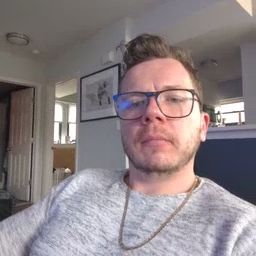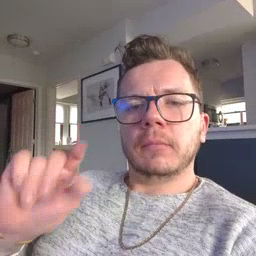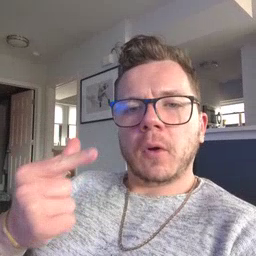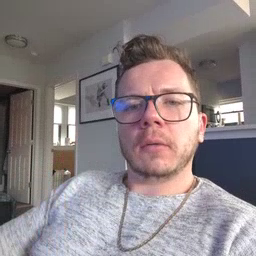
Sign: dog